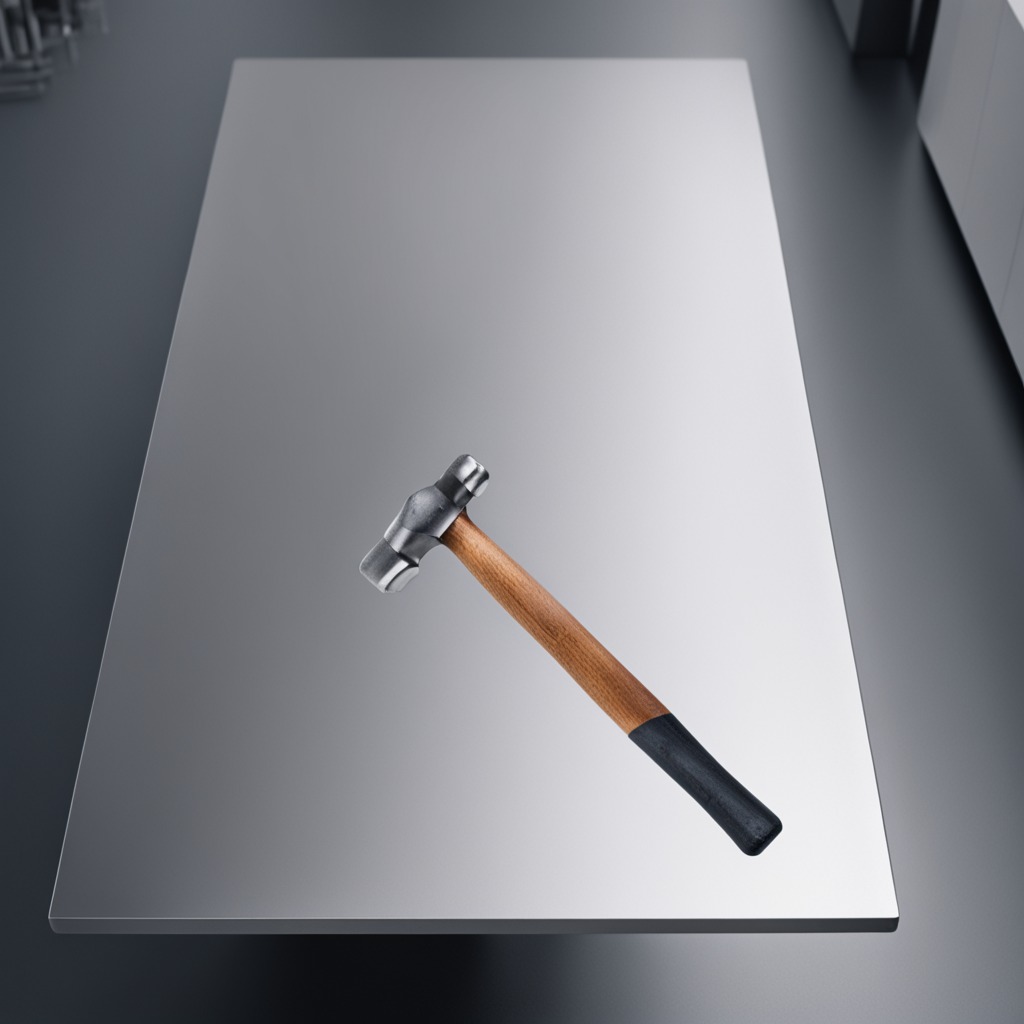
A hammer lies on the stainless steel table in a high-end prototyping lab.